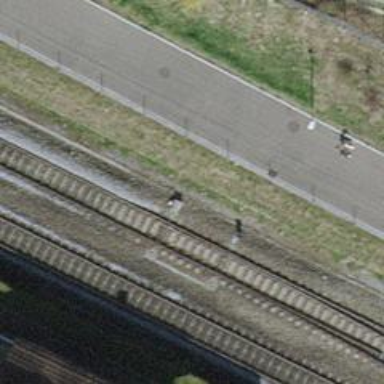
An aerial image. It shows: Railway switch.